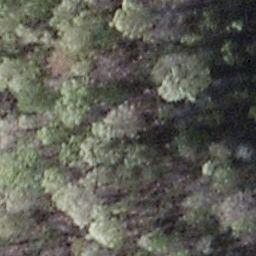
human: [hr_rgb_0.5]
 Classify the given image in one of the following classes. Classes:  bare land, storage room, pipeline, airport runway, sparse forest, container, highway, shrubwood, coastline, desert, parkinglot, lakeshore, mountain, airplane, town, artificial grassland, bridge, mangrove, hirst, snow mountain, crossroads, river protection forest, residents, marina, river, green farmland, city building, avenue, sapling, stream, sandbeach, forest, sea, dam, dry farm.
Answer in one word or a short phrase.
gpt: shrubwood